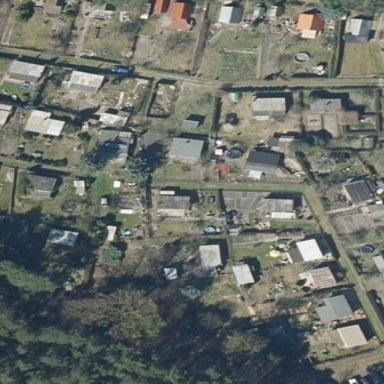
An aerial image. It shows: Allotments area.